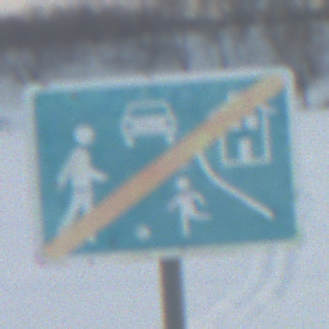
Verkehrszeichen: EndeVerkehrsberuhigterBereich
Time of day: SunriseSunset
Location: Outdoor (Nature)
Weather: PartlyCloudy
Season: NotSpecified
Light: Natural